Question: I have a SQL Server database with this table:

and I am trying to get 'RatePrice' between specific dates for a certain 'TypeID' e.g.
'''
DECLARE @StartDate DATE = '2022-02-26';
DECLARE @EndDate DATE = '2022-03-02';
DECLARE @TypeID int = 10;
DECLARE @RatePrice money;
DECLARE @RateDate DATE;
WHILE (@StartDate <= @EndDate)
BEGIN
SELECT
@RatePrice = RatePrice,
@RateDate = @StartDate
FROM mgaRate
WHERE mgaRate.TypeID = @TypeID
AND ((RateStart BETWEEN @StartDate AND @EndDate) OR
(RateEnd BETWEEN @StartDate AND @EndDate) OR
(RateStart <= @StartDate AND RateEnd >= @EndDate)
)
PRINT @RateDate;
PRINT @RatePrice;
SET @StartDate = DATEADD(day, 1, @StartDate);
END;
'''
But the result is not correct:
'''
2022-02-26
400.00
2022-02-27
400.00
2022-02-28
400.00
2022-03-01
400.00
2022-03-02
400.00
'''
In February the price should show 300.00.
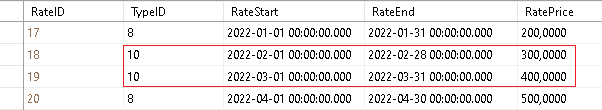
Answer: You can use a calendar table to get all the dates in the range you need, and for each date you can get the rate using a subquery from the original table:
'''
DECLARE @StartDate DATE = '2022-02-26';
DECLARE @EndDate DATE = '2022-03-02';
DECLARE @TypeID int = 10;
with calendar as (
select @StartDate as d
union all
select dateadd(day, 1, d)
from calendar
where d < @EndDate
)
select
d,
(select RatePrice
from mgaRate
where d between RateStart and RateEnd
and TypeID = @TypeID)
from calendar
'''
You can replace the recursive CTE with an actual calendar table.
<URL>